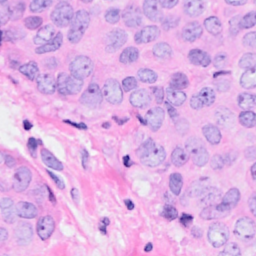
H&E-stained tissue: Breast